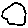
Label: circle